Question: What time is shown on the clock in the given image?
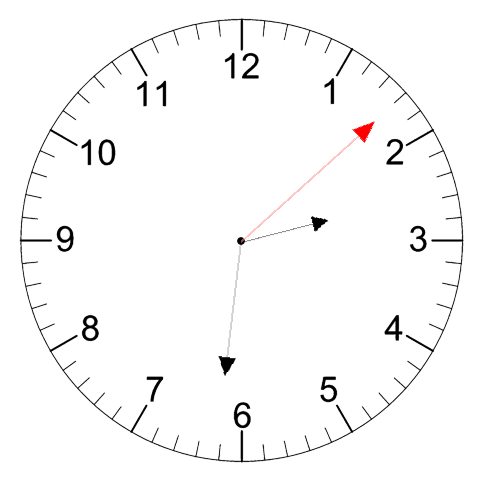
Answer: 02:31:08